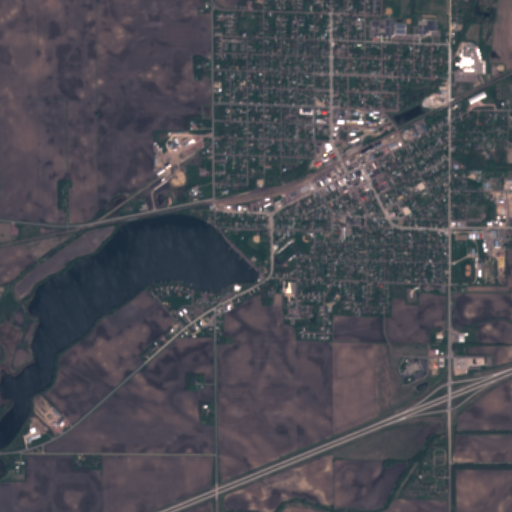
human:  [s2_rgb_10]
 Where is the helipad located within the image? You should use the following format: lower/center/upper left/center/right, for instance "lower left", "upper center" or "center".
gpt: The helipad is located in the lower right of the image.
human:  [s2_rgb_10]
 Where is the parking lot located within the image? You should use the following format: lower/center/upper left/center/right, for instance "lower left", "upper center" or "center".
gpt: The parking lot is located in the upper right of the image.
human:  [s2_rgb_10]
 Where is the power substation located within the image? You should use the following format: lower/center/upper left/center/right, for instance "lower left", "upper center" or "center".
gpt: The power substation is located in the upper right of the image.
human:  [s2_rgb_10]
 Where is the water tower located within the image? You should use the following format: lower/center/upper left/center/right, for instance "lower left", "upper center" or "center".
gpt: The water tower is located in the upper center of the image.
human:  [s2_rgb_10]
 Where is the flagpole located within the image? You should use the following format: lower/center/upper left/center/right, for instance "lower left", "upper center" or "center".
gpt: The flagpole is located in the lower right of the image.
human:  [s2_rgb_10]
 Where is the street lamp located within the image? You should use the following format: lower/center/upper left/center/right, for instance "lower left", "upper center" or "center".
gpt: The street lamp is located in the lower right of the image.
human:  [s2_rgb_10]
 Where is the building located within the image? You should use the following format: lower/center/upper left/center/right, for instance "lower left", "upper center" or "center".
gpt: There is no building in the image.